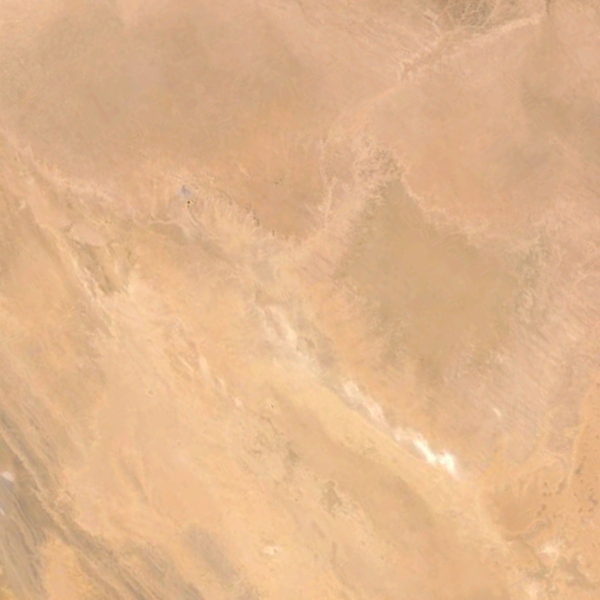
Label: Desert